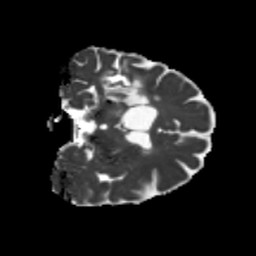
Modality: MD
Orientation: coronal
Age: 60
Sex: female
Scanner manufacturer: siemens
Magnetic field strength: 3 T
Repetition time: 5.25 s
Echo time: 0.08 s